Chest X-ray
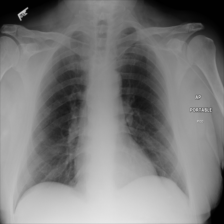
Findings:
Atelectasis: negative
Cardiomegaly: negative
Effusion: negative
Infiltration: negative
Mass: negative
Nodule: negative
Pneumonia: negative
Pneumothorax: negative
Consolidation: negative
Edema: negative
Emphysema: negative
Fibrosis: negative
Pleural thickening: negative
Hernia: negative